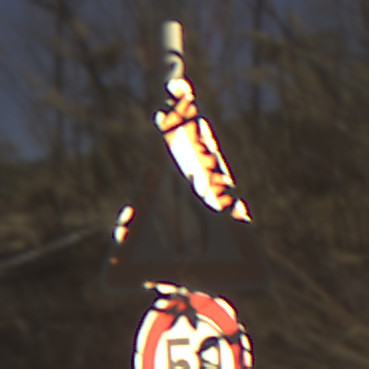
Verkehrszeichen: EinseitigVerengteFahrbahnRechts
Zusatzzeichen unten: Geschwindigkeit50
Umgebung: Outdoor, Nature
Tageszeit: Midday
Wetter: Clear
Licht: Natural
Jahreszeit: NotSpecified
Kontrast: HighContrast